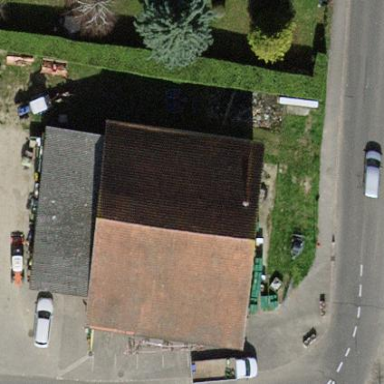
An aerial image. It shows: Farm shop located in building.